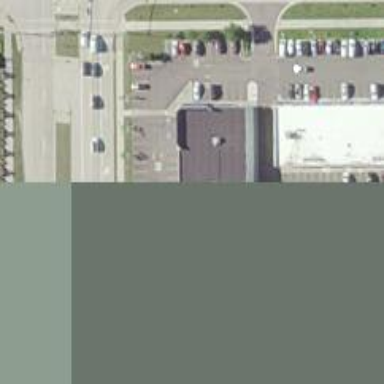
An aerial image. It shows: Pharmacy providing healthcare services.